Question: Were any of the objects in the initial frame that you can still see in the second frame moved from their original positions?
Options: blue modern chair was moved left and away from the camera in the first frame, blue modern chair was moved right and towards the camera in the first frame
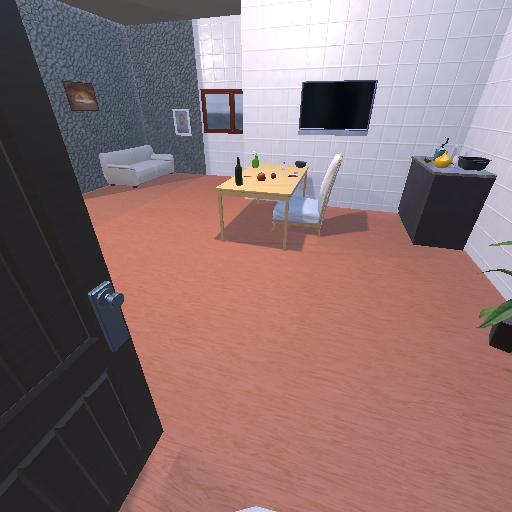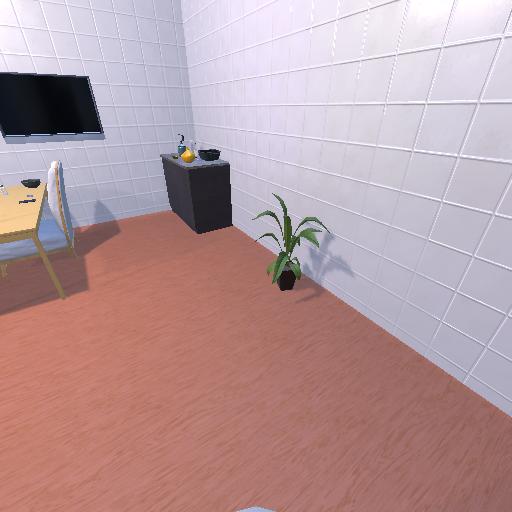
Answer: blue modern chair was moved left and away from the camera in the first frame